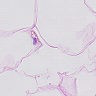
Metastatic tissue present: no